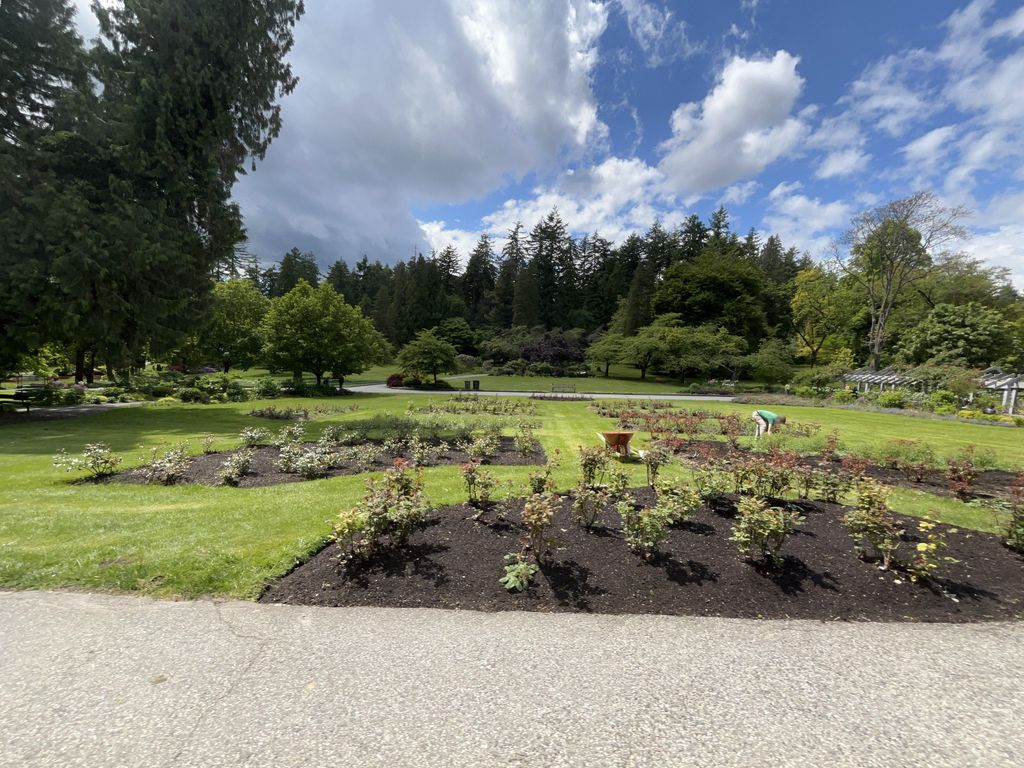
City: vancouver